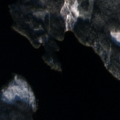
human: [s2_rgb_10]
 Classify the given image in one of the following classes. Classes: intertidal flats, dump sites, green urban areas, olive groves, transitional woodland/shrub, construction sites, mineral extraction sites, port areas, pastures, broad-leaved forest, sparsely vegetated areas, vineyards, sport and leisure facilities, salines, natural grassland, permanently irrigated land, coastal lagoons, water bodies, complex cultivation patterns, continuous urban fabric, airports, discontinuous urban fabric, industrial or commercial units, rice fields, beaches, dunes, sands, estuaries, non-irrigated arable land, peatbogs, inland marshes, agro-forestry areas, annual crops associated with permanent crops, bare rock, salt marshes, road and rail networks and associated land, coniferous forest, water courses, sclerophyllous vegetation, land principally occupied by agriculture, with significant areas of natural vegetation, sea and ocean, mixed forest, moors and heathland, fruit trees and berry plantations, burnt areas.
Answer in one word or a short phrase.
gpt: mixed forest, water bodies